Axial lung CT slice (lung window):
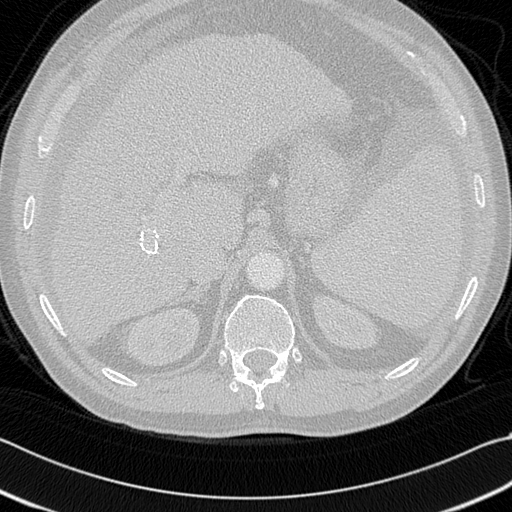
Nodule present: no